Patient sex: F
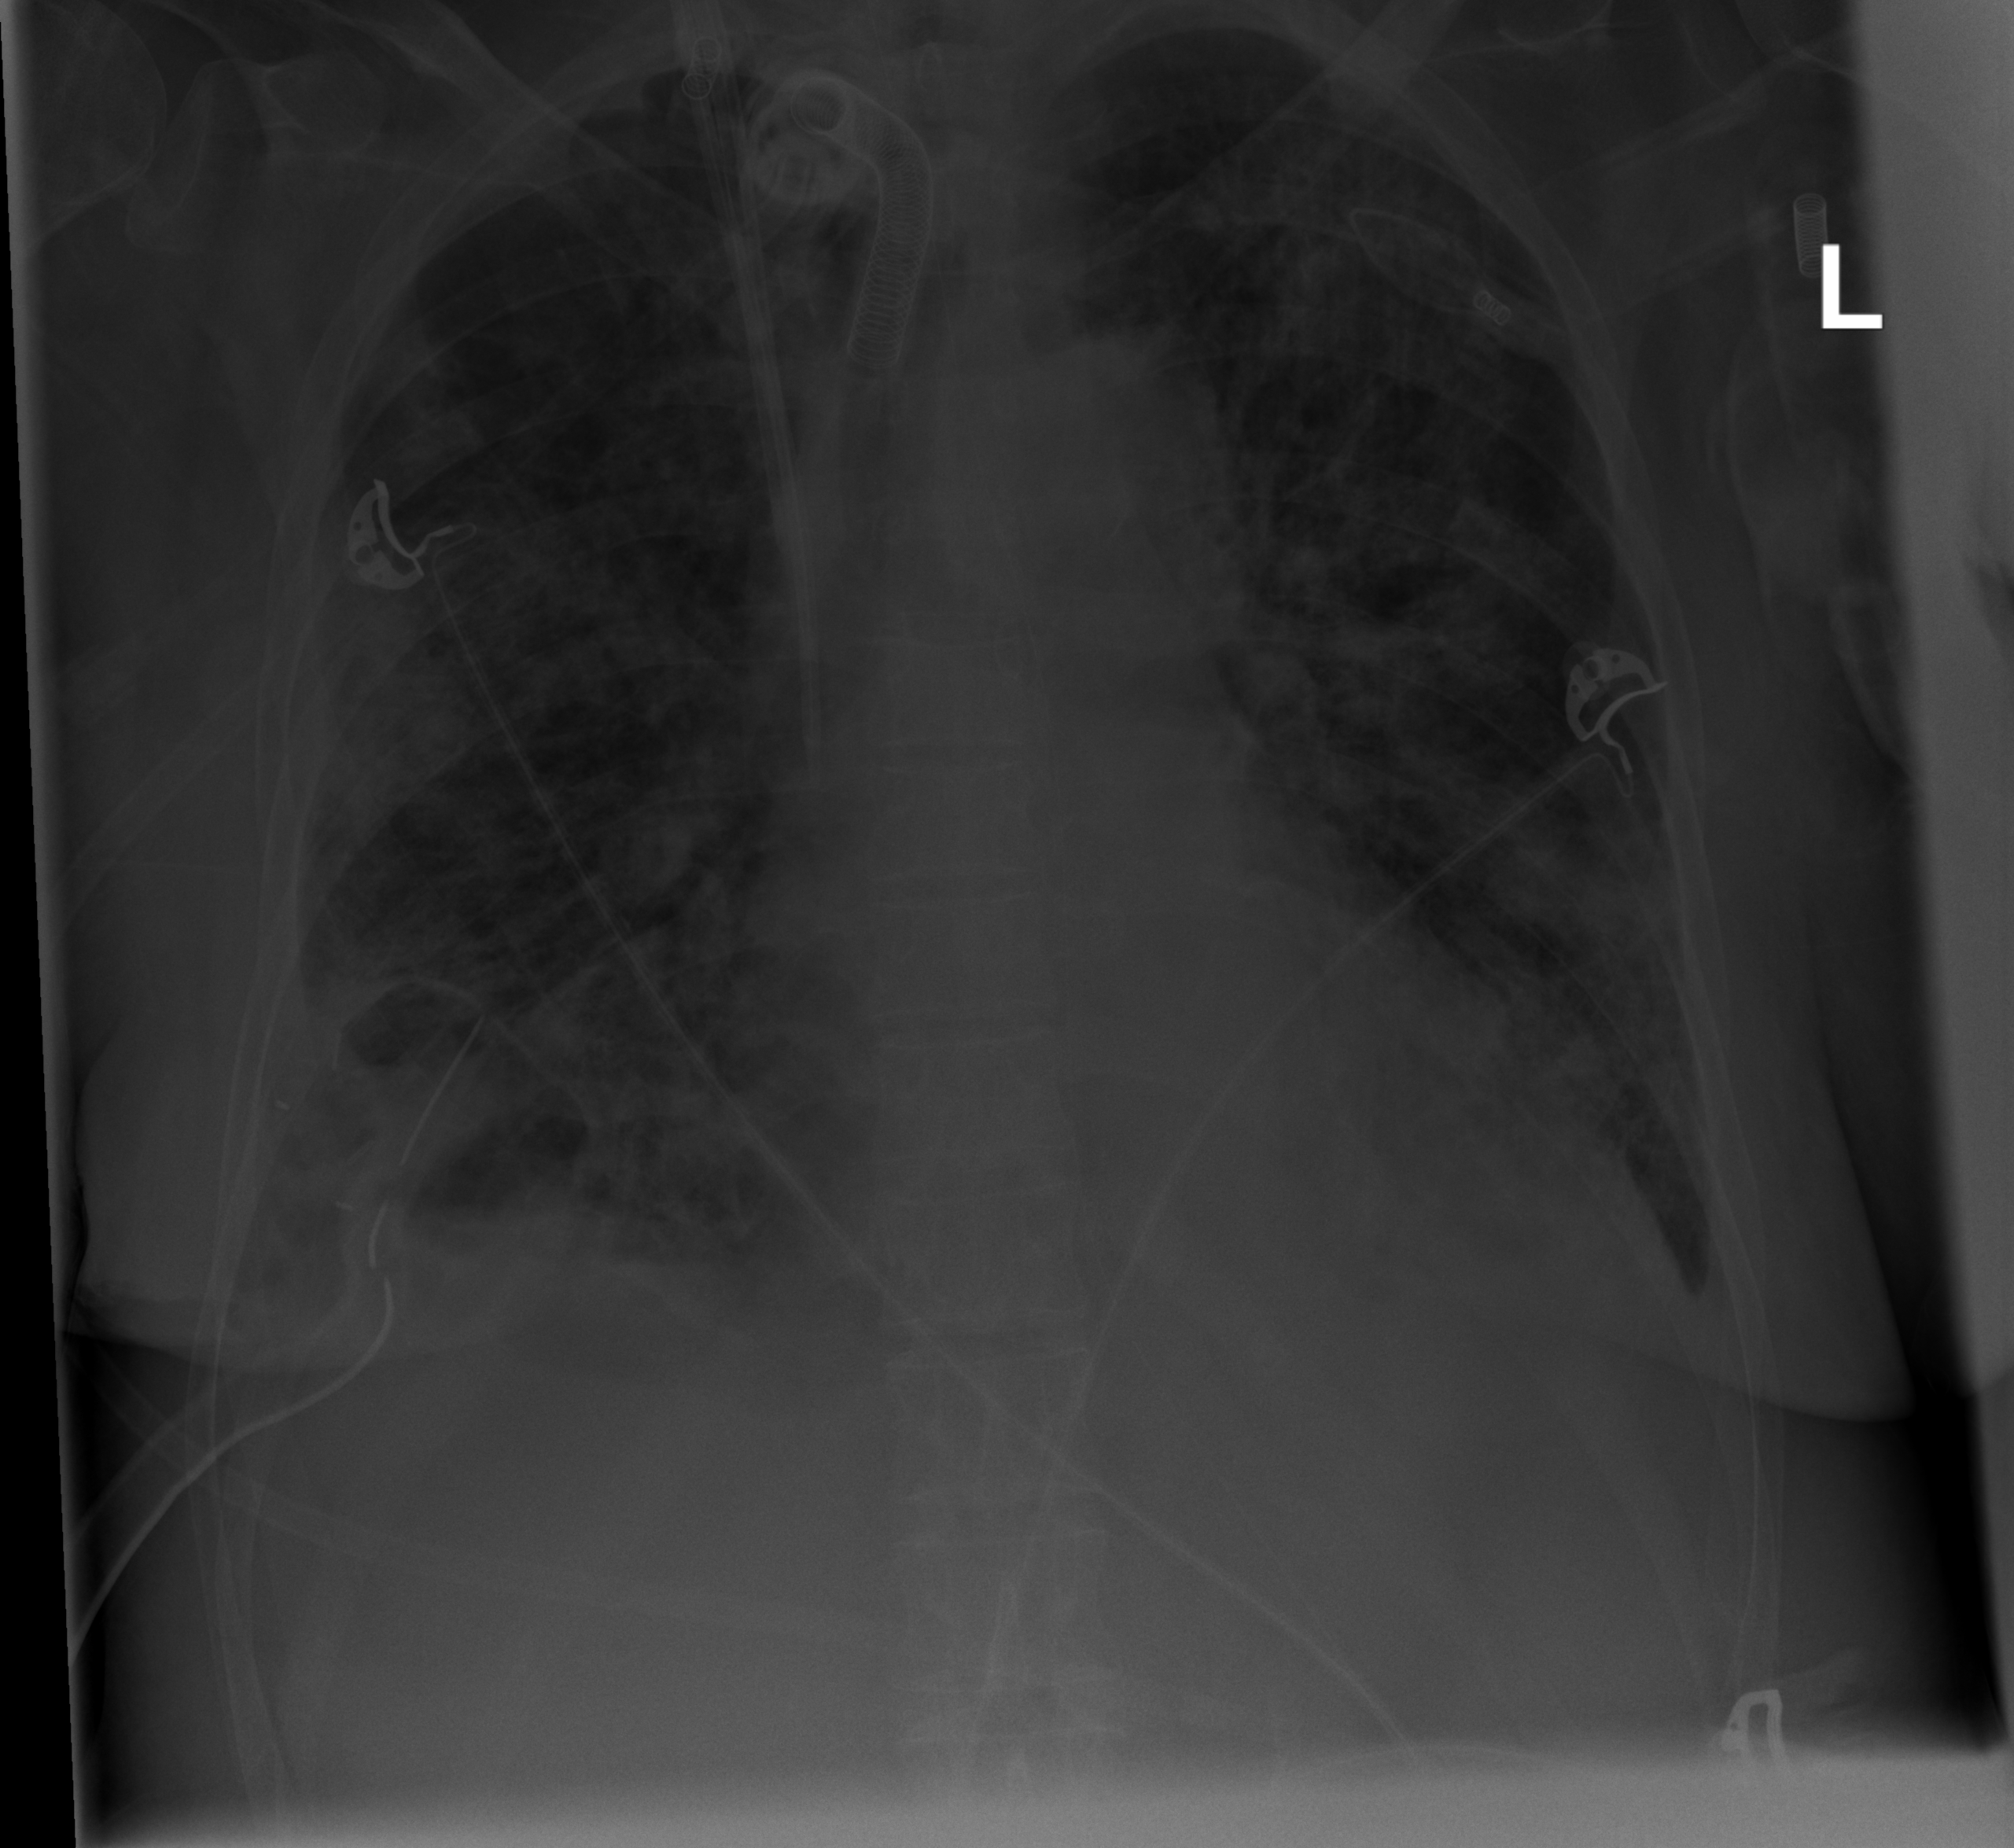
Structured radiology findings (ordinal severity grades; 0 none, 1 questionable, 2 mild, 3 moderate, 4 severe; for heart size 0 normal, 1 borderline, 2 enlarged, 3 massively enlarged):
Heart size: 1
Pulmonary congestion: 2
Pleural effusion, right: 2
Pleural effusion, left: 2
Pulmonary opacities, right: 3
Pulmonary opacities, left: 3
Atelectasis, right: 2
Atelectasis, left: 2